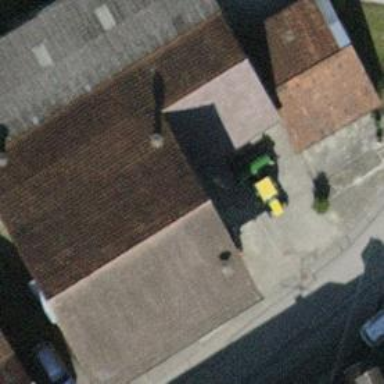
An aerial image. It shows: Farm building with gabled roof.